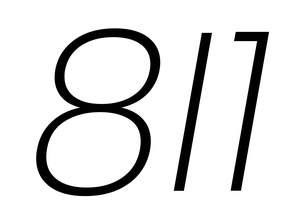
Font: Poppins-ExtraLightItalic